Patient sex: M
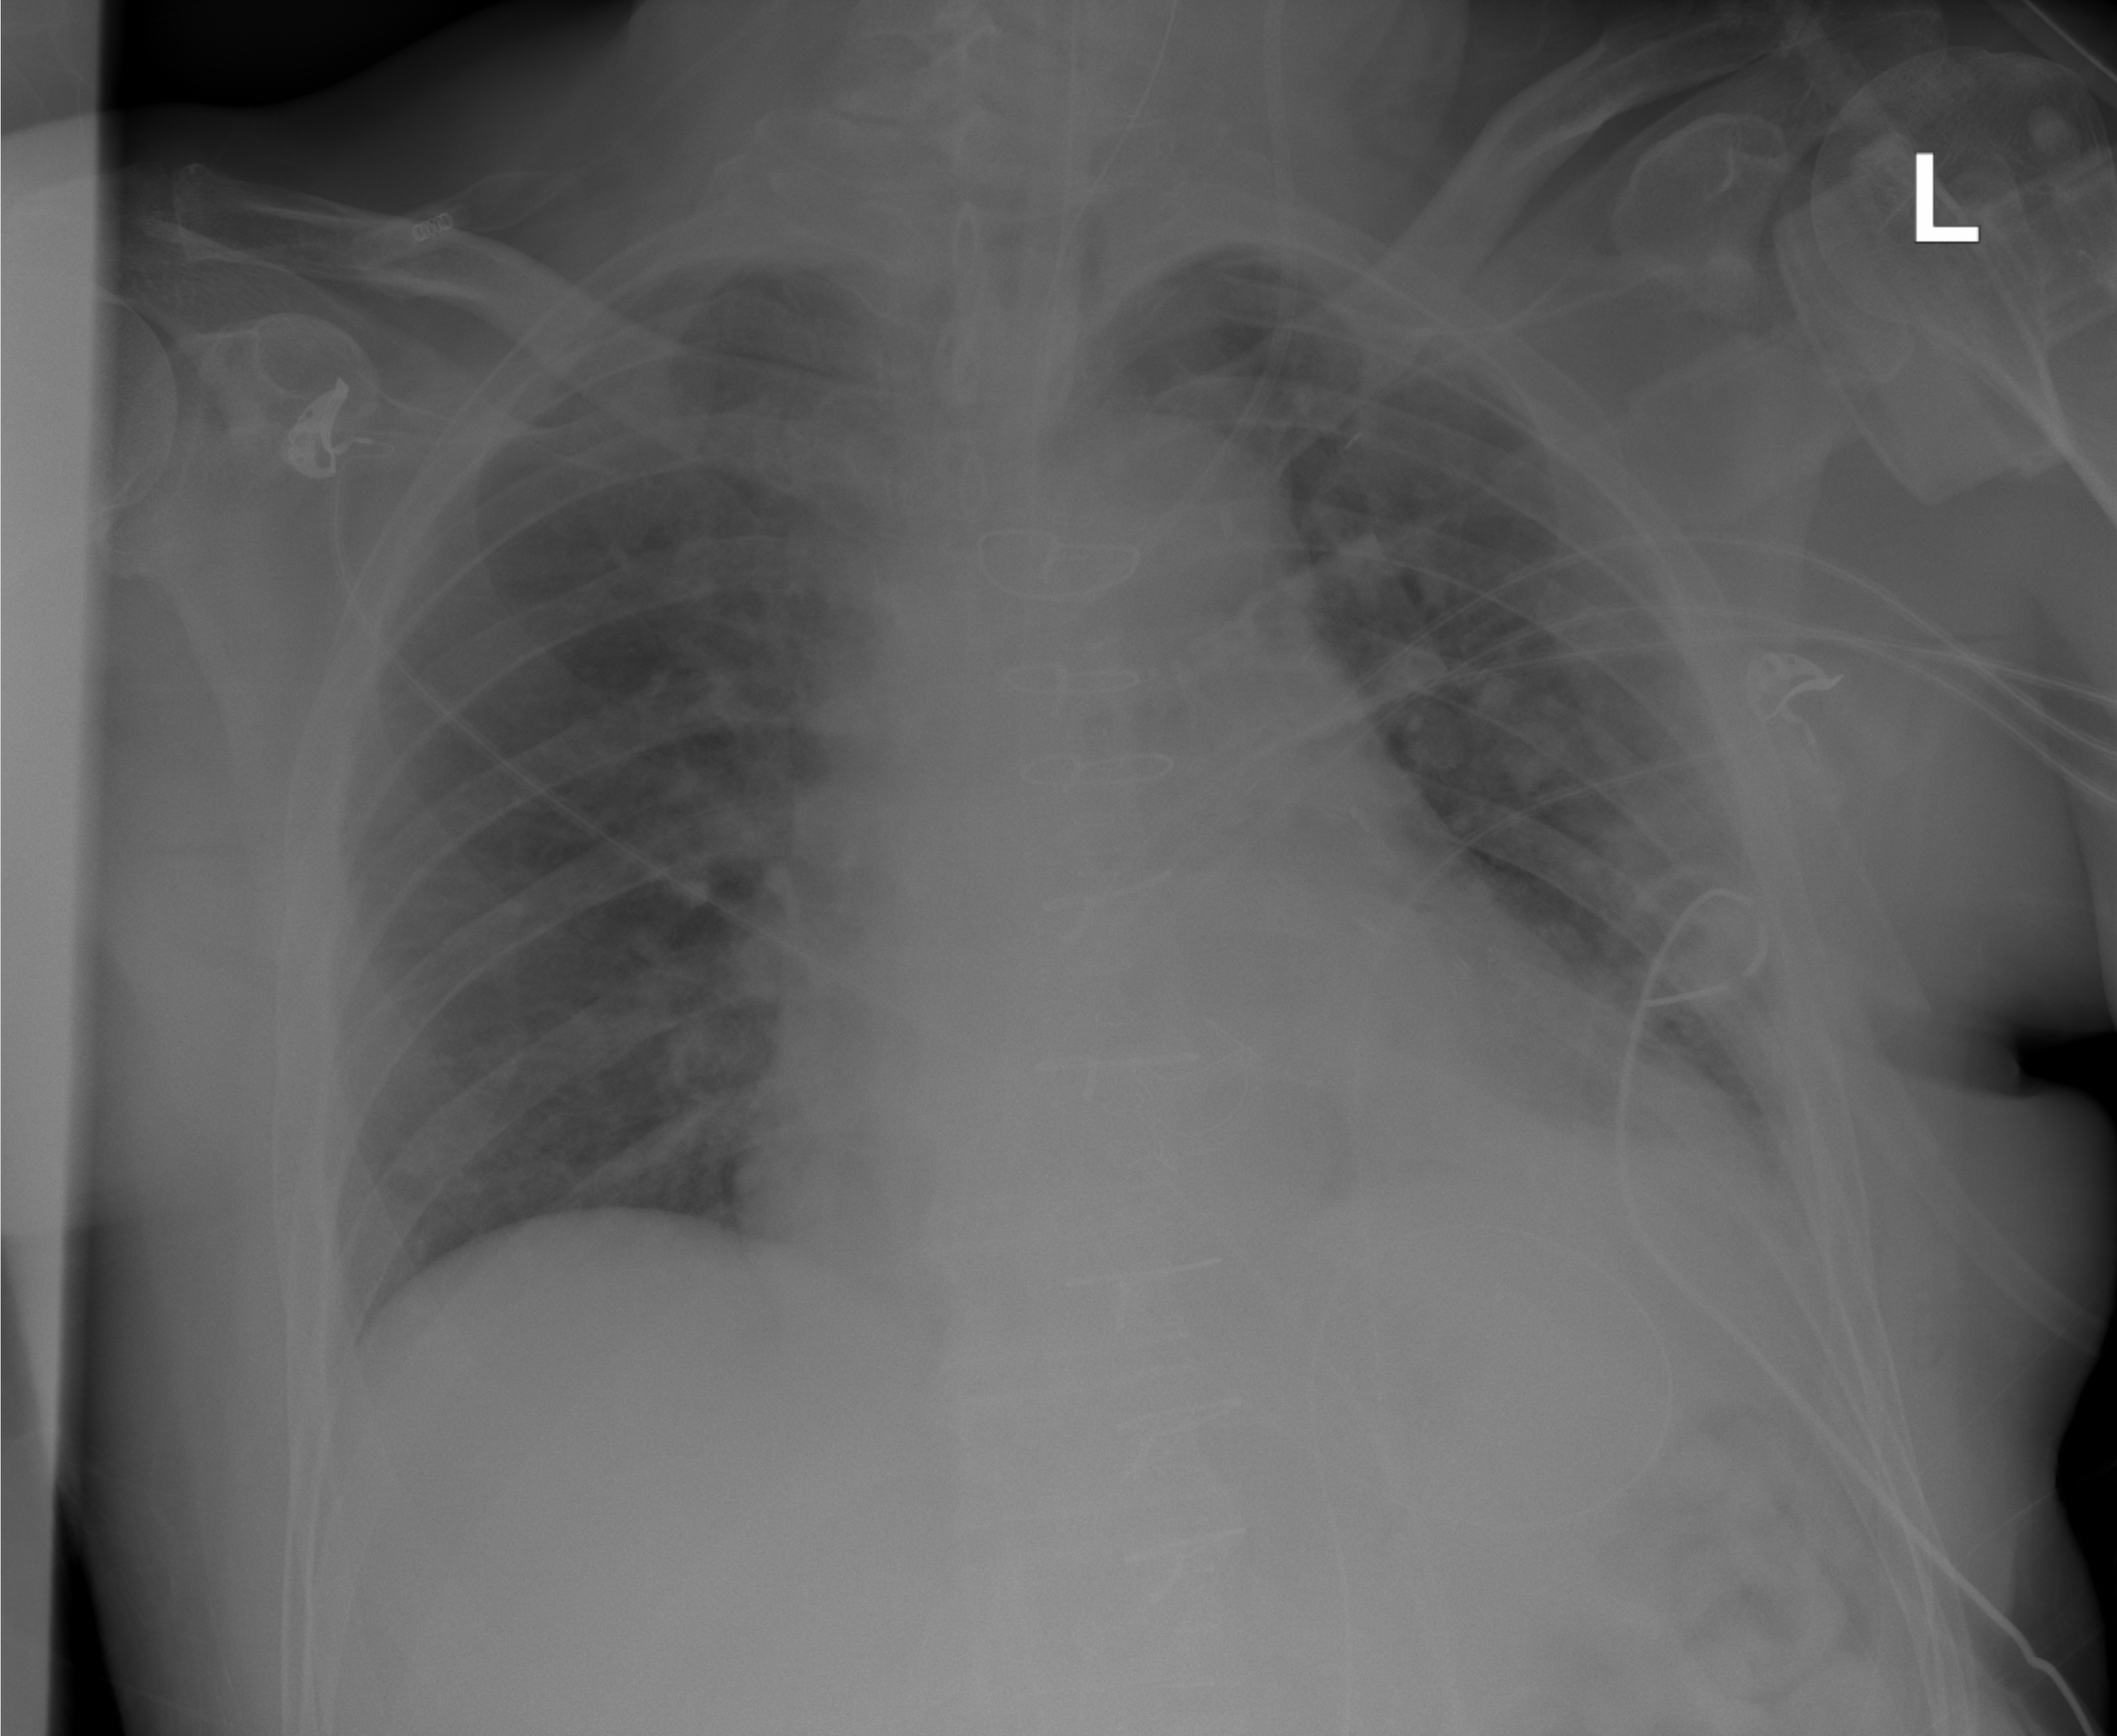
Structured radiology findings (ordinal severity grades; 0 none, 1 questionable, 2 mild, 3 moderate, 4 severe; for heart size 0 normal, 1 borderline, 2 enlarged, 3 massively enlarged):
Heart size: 2
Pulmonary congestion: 2
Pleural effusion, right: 0
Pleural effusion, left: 2
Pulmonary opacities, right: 0
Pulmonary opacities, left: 2
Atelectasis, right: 2
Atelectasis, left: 2